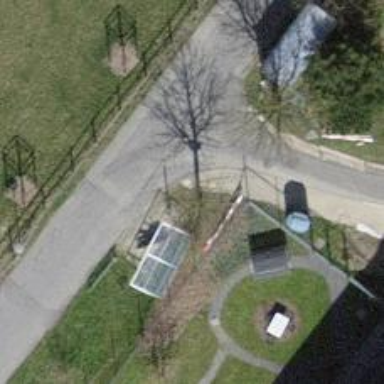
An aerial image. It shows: Bicycle parking facility.